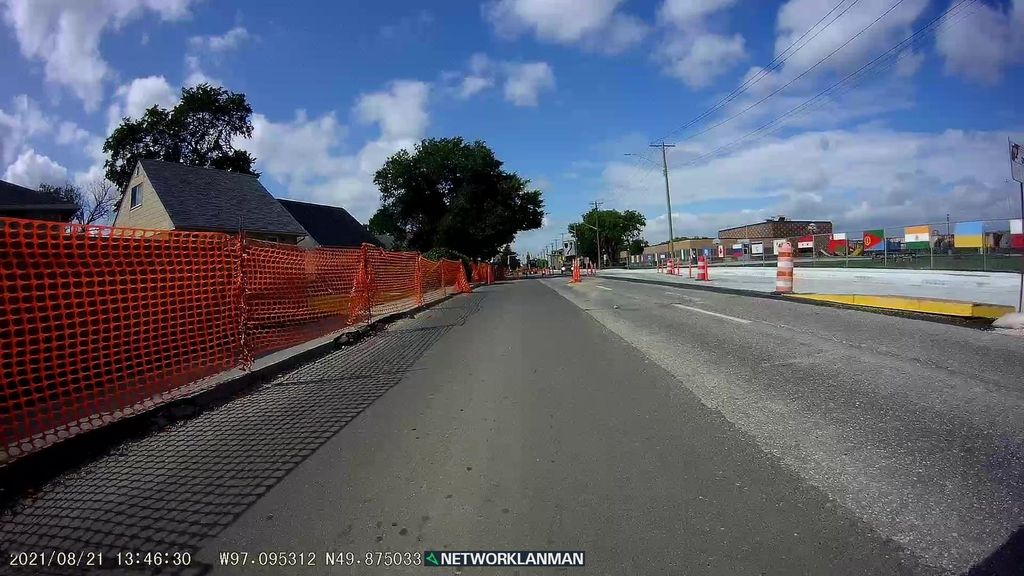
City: winnipeg